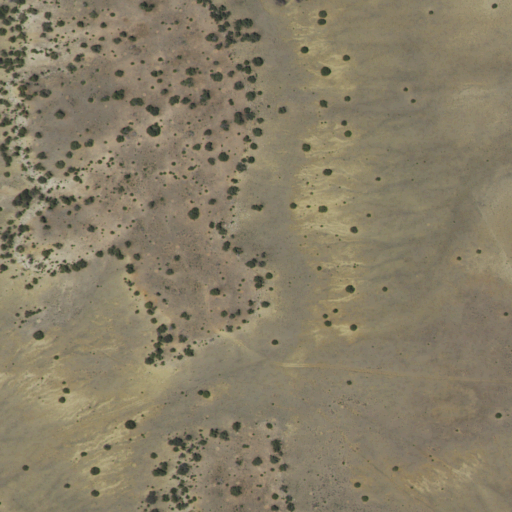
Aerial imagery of mountain in New Mexico named Brown Hill containing only shrub